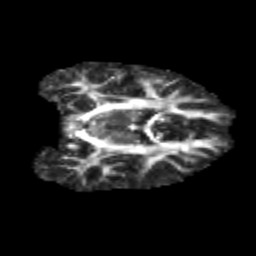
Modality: FA
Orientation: coronal
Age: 11
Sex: male
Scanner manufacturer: siemens
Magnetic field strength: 3 T
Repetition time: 3.8 s
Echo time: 0.07 s